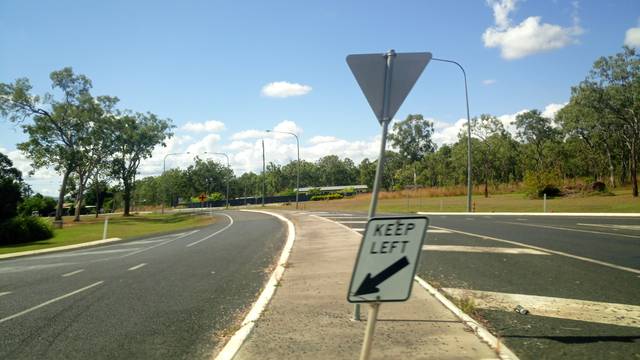
Region: Australia
Coordinates: -17.024, 145.427